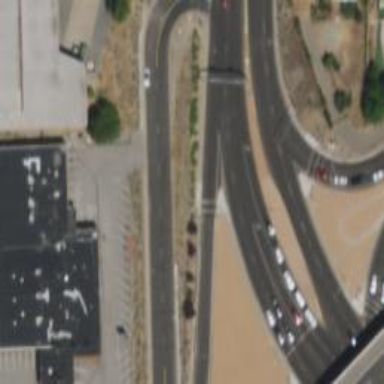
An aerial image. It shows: Secondary road with separate asphalt sidewalk.